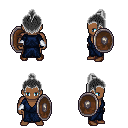
a pixel art fantasy rpg character, male body template, human, dark skin, blue robe, robe skirt, gray short topknot hairstyle, white cloth bracers, brown shoes, shield, four views (front, back, left, right), 2x2 character sprite sheet, small pixel art, hard edges, no anti-aliasing